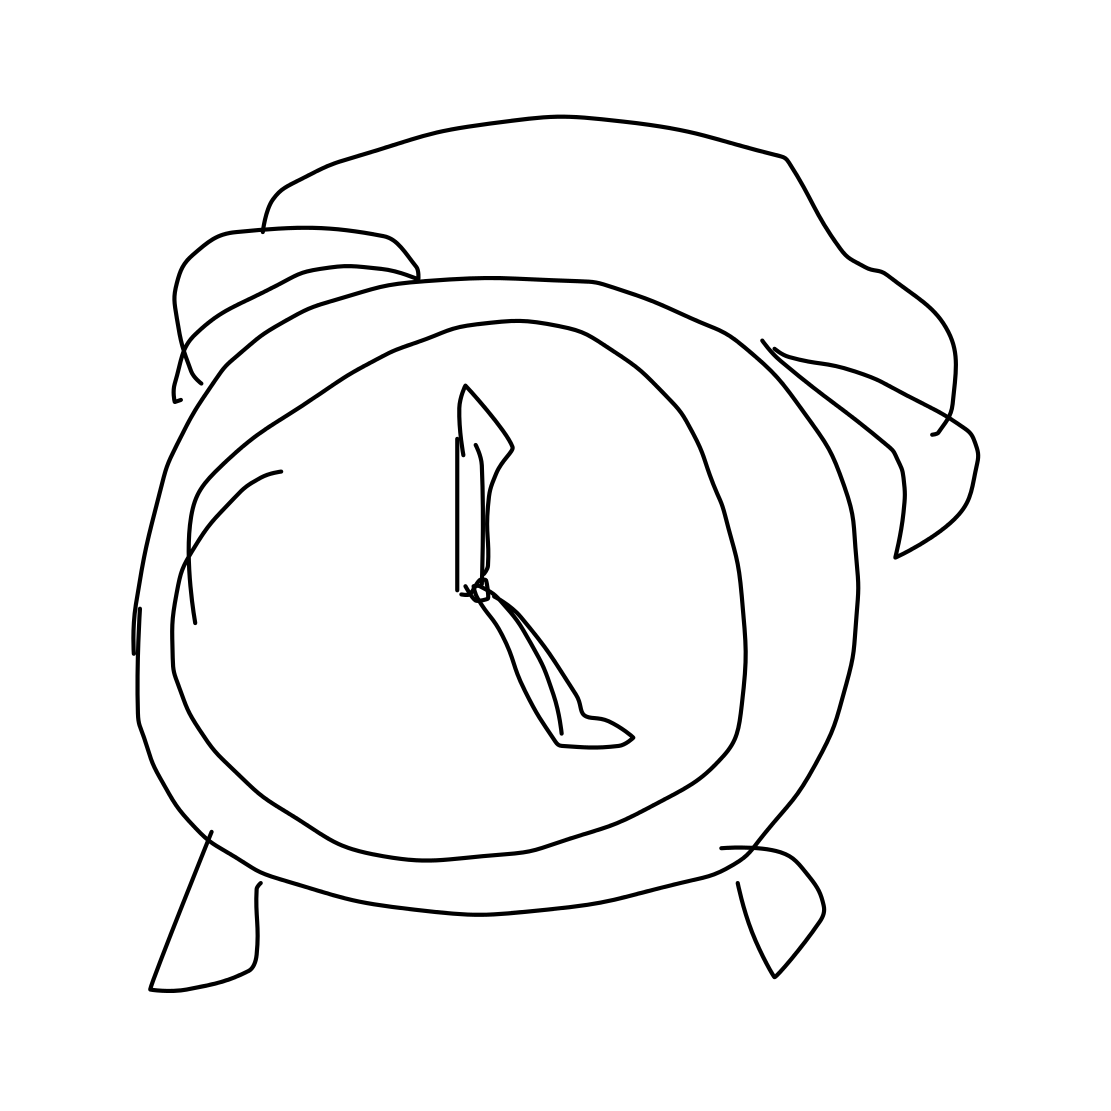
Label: alarm clock